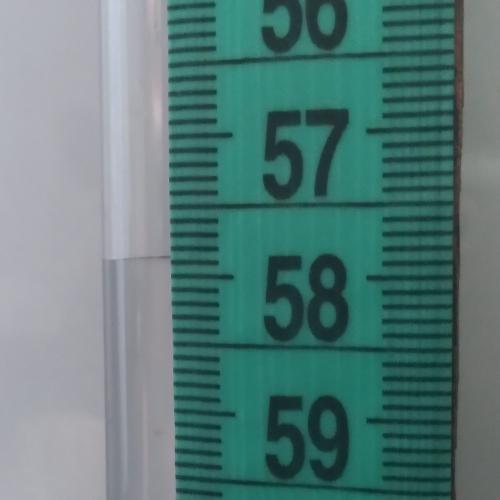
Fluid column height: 57.9 cm